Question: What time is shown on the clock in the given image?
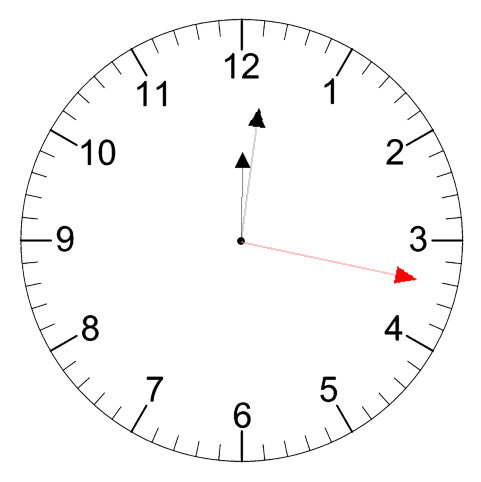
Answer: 12:01:17